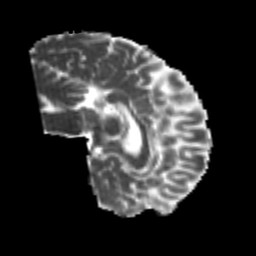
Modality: MD
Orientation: sagittal
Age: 23
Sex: female
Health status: healthy
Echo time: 0.074 s